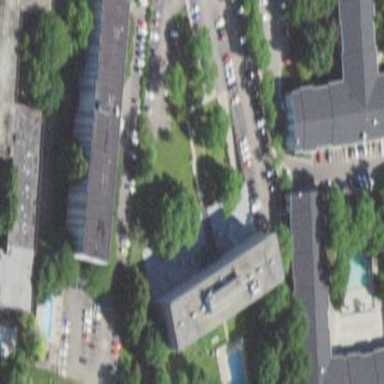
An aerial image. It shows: Parking area.